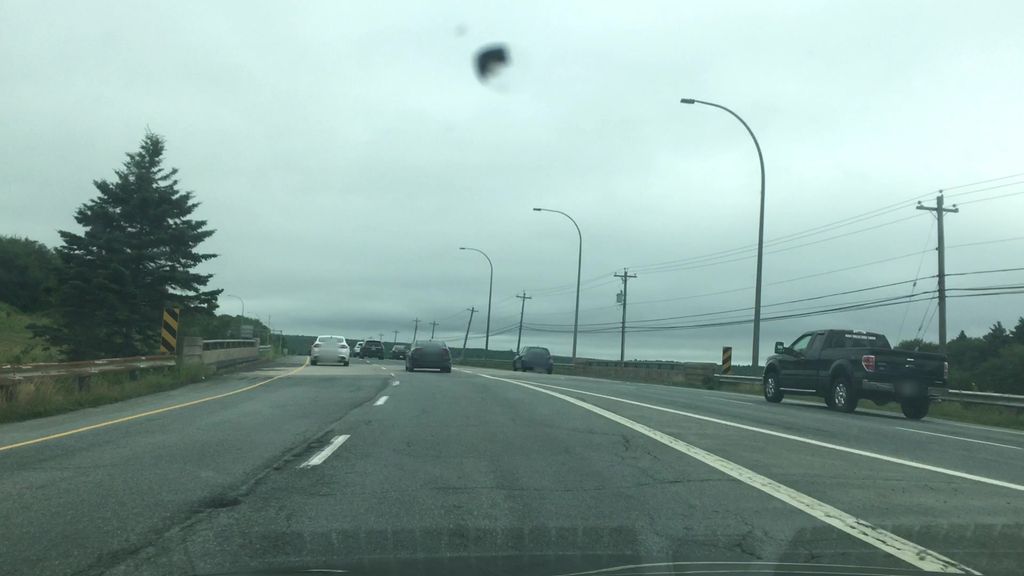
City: halifax